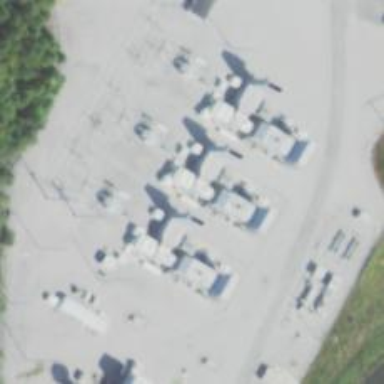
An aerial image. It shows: Gas turbine generator is in use.